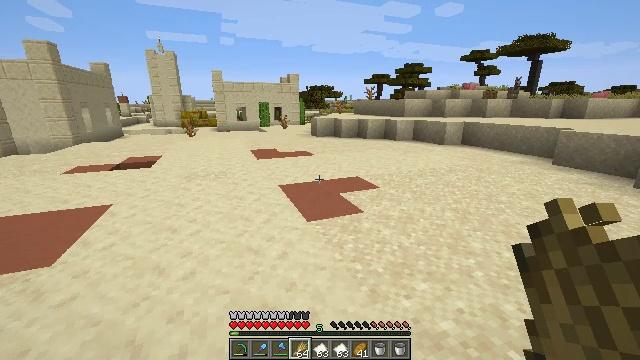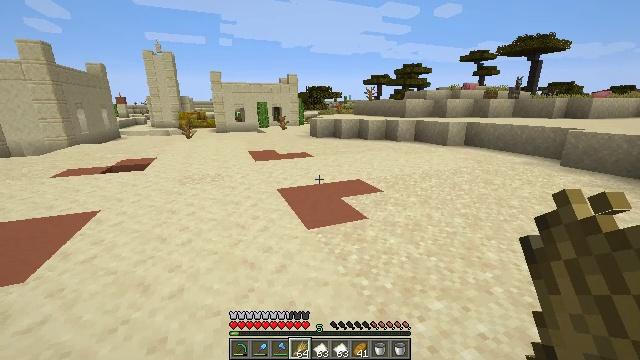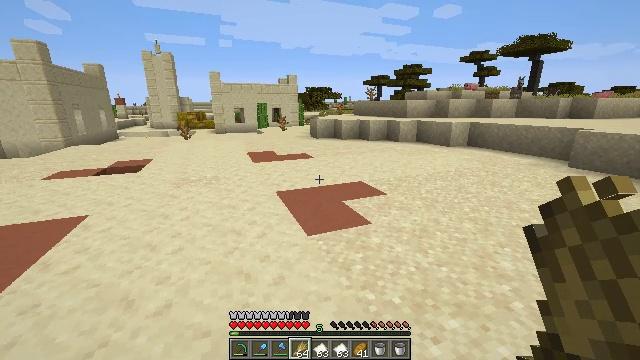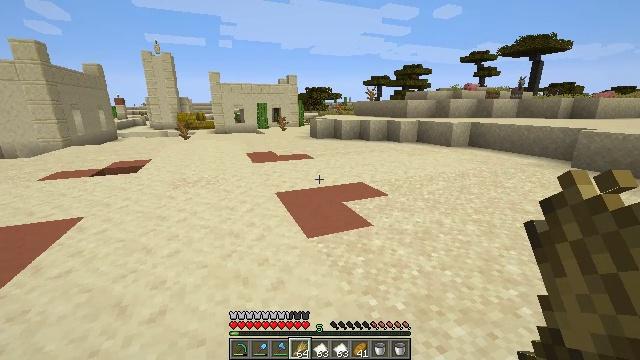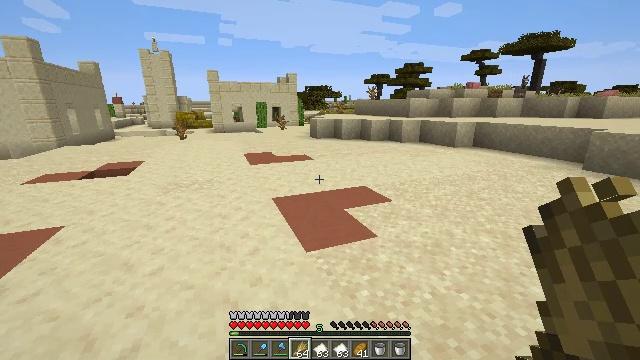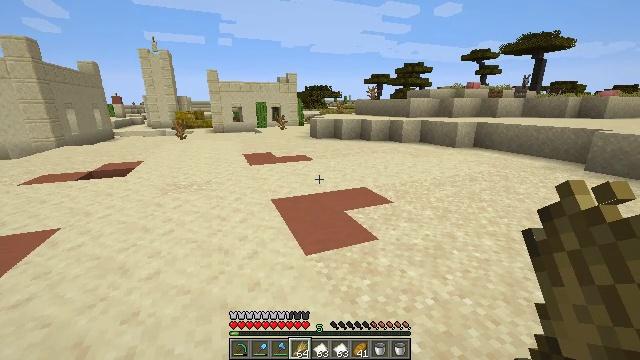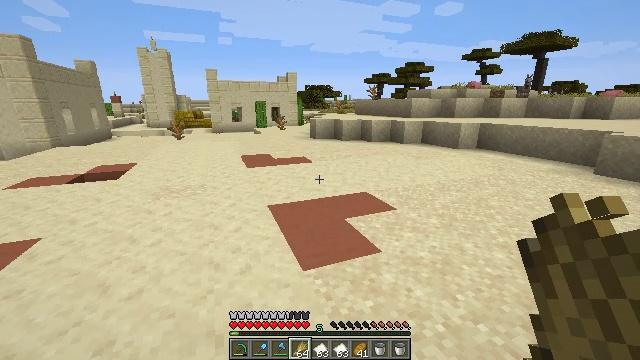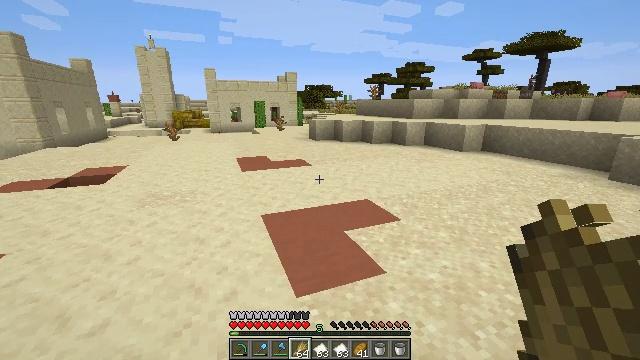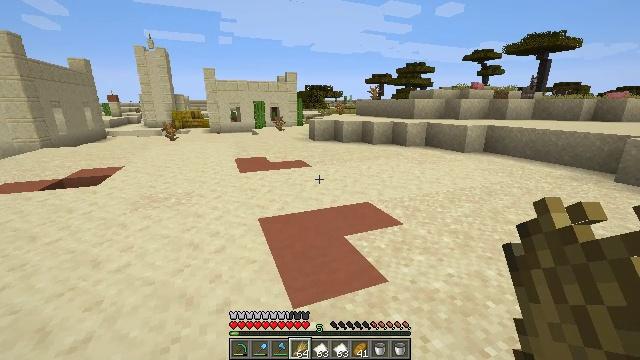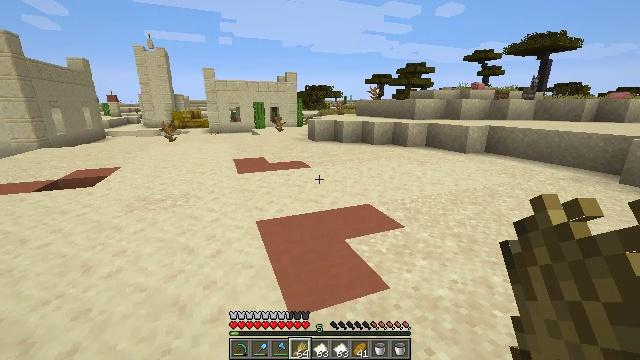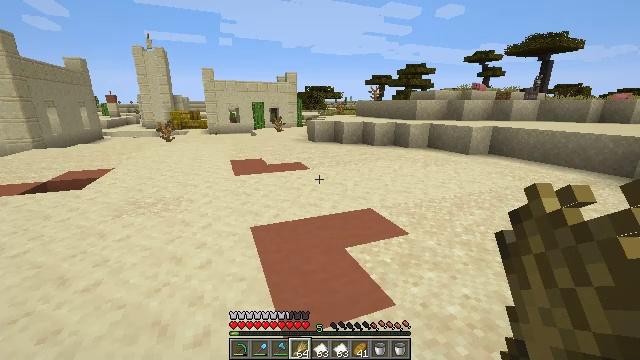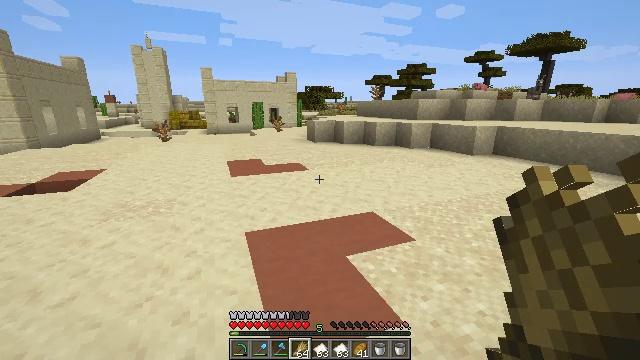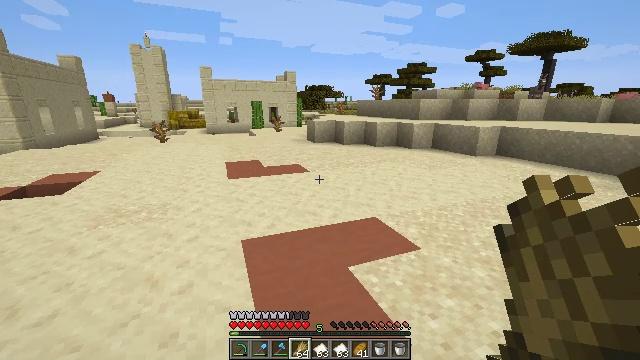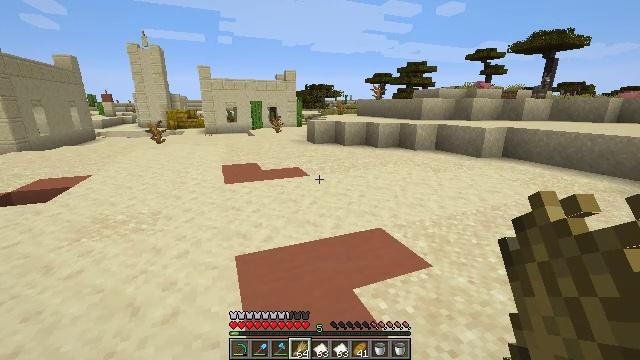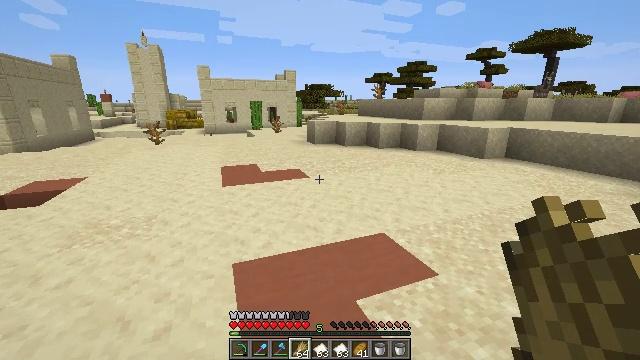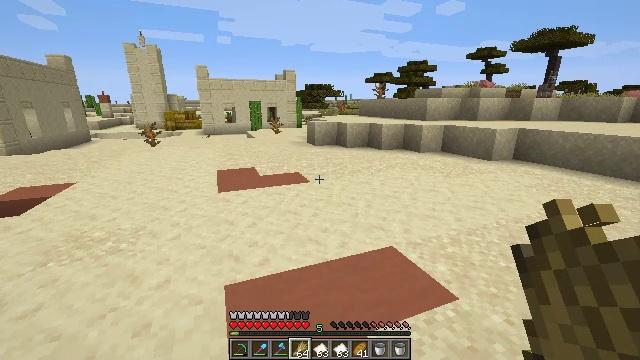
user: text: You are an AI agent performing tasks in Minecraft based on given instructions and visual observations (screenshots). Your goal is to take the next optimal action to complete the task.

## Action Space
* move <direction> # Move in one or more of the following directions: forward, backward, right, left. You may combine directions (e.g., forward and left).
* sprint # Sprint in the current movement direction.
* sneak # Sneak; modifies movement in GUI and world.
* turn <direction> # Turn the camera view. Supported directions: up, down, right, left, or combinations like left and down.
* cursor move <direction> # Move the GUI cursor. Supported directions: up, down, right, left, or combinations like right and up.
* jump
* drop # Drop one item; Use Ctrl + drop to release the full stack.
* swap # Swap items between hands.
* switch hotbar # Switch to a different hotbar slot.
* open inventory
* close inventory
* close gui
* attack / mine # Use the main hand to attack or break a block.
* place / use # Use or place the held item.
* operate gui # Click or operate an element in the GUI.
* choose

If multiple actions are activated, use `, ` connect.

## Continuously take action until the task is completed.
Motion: motion action
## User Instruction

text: Hold left click to mine smooth sandstone.
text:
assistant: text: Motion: move forward
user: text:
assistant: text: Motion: move forward
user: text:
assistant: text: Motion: move forward
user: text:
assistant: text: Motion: move forward
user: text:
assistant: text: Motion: move forward
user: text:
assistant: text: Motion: move forward
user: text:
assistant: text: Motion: move forward
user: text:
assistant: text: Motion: move forward
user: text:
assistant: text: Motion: move forward
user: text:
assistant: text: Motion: move forward
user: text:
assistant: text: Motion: move forward
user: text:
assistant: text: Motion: move forward
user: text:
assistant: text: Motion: move forward
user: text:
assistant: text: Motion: move forward
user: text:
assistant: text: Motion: move forward
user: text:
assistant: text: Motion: move forward
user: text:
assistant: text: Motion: move forward
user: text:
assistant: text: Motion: move forward
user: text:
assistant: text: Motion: move forward
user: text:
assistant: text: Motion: move forward
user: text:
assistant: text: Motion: move forward
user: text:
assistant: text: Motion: move forward
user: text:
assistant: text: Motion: move forward
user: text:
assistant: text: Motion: move forward, turn left
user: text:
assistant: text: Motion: move forward, turn left
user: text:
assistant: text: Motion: move forward
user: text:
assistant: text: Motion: move forward
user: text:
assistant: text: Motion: move forward
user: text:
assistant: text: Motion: move forward
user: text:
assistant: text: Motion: move forward